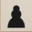
Piece: bP